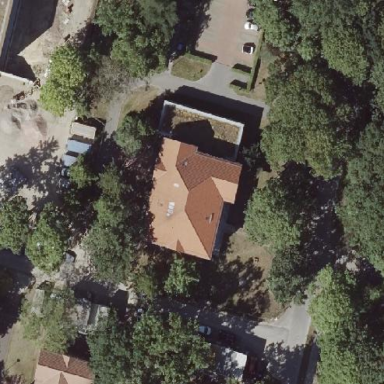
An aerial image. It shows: Building with gabled roof.